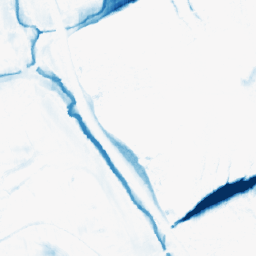
Category: morphological
Decomposition family: morphological_ellipse
Decomposition parameters: operation: closing
width: 30
height: 10
Upsampling method: area
Upsampling parameters: scale: 2
Upsampling scale: 2